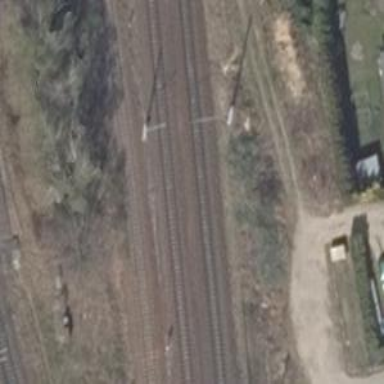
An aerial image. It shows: Milestone along the railway track with catenary mast.